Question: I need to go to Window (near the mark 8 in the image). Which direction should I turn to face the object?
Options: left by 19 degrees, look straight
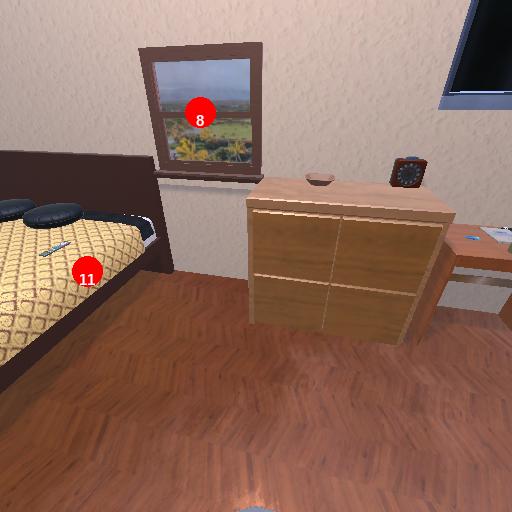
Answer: left by 19 degrees